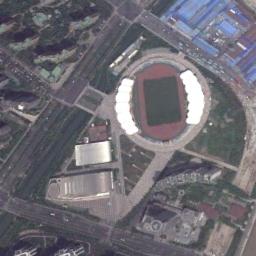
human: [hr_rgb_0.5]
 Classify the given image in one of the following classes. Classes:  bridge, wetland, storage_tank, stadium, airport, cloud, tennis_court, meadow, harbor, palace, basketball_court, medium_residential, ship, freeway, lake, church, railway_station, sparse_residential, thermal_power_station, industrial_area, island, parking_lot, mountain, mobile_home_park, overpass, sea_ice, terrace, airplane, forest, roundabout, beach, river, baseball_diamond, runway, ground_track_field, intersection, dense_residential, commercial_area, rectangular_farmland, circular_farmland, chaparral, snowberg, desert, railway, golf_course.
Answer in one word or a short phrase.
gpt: stadium